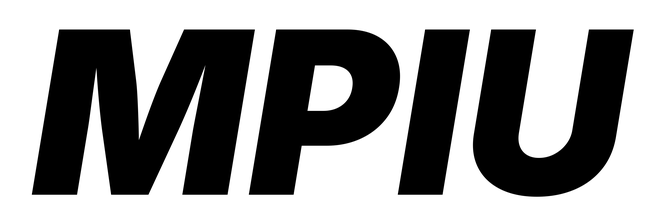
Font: Inter-Italic_Black_Italic